Interaction volume radius: 5 \u00c5
Interaction volume height: 20 \u00c5
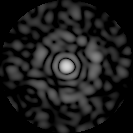
Disorder parameter: 0.8025